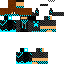
A male human skin with dark skin, wearing brown long hair dressed in a blue hoodie and black pants, featuring a closed mouth.